Question: I have this piece of code
'''
string myText = new TextRange(mainWindow.richtextbox2.Document.ContentStart,
mainWindow.richtextbox2.Document.ContentEnd).Text;
//replace two or more consecutive spaces with a single space, and
//replace two or more consecutive newlines with a single newline.
var str = Regex.Replace(myText, @"( |
?
)+", "$1", RegexOptions.Multiline);
mainWindow.Dispatcher.Invoke(new Action(() =>
mainWindow.richtextbox2.Document.Blocks.Add(new Paragraph(new
Run("Hello")))));
'''
This is already working but the spacing still remains in between text sent.
how can I fix it or update my richtextbox? I am trying to eliminate the spacing in displaying a text to a richtextbox as shown

I want to show :
'''
Hello
Hello
Hello
'''
without the multiple newline or spacing.
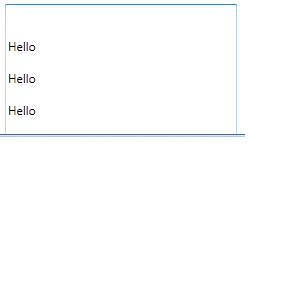
Answer: Document is not of type string.
'''
string myText = new TextRange(richtextbox2.Document.ContentStart, richtextbox2.Document.ContentEnd).Text;
//replace two or more consecutive spaces with a single space, and
//replace two or more consecutive newlines with a single newline.
var str = Regex.Replace(myText, @"( |
?
)+", "$1", RegexOptions.Multiline);
'''